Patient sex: F
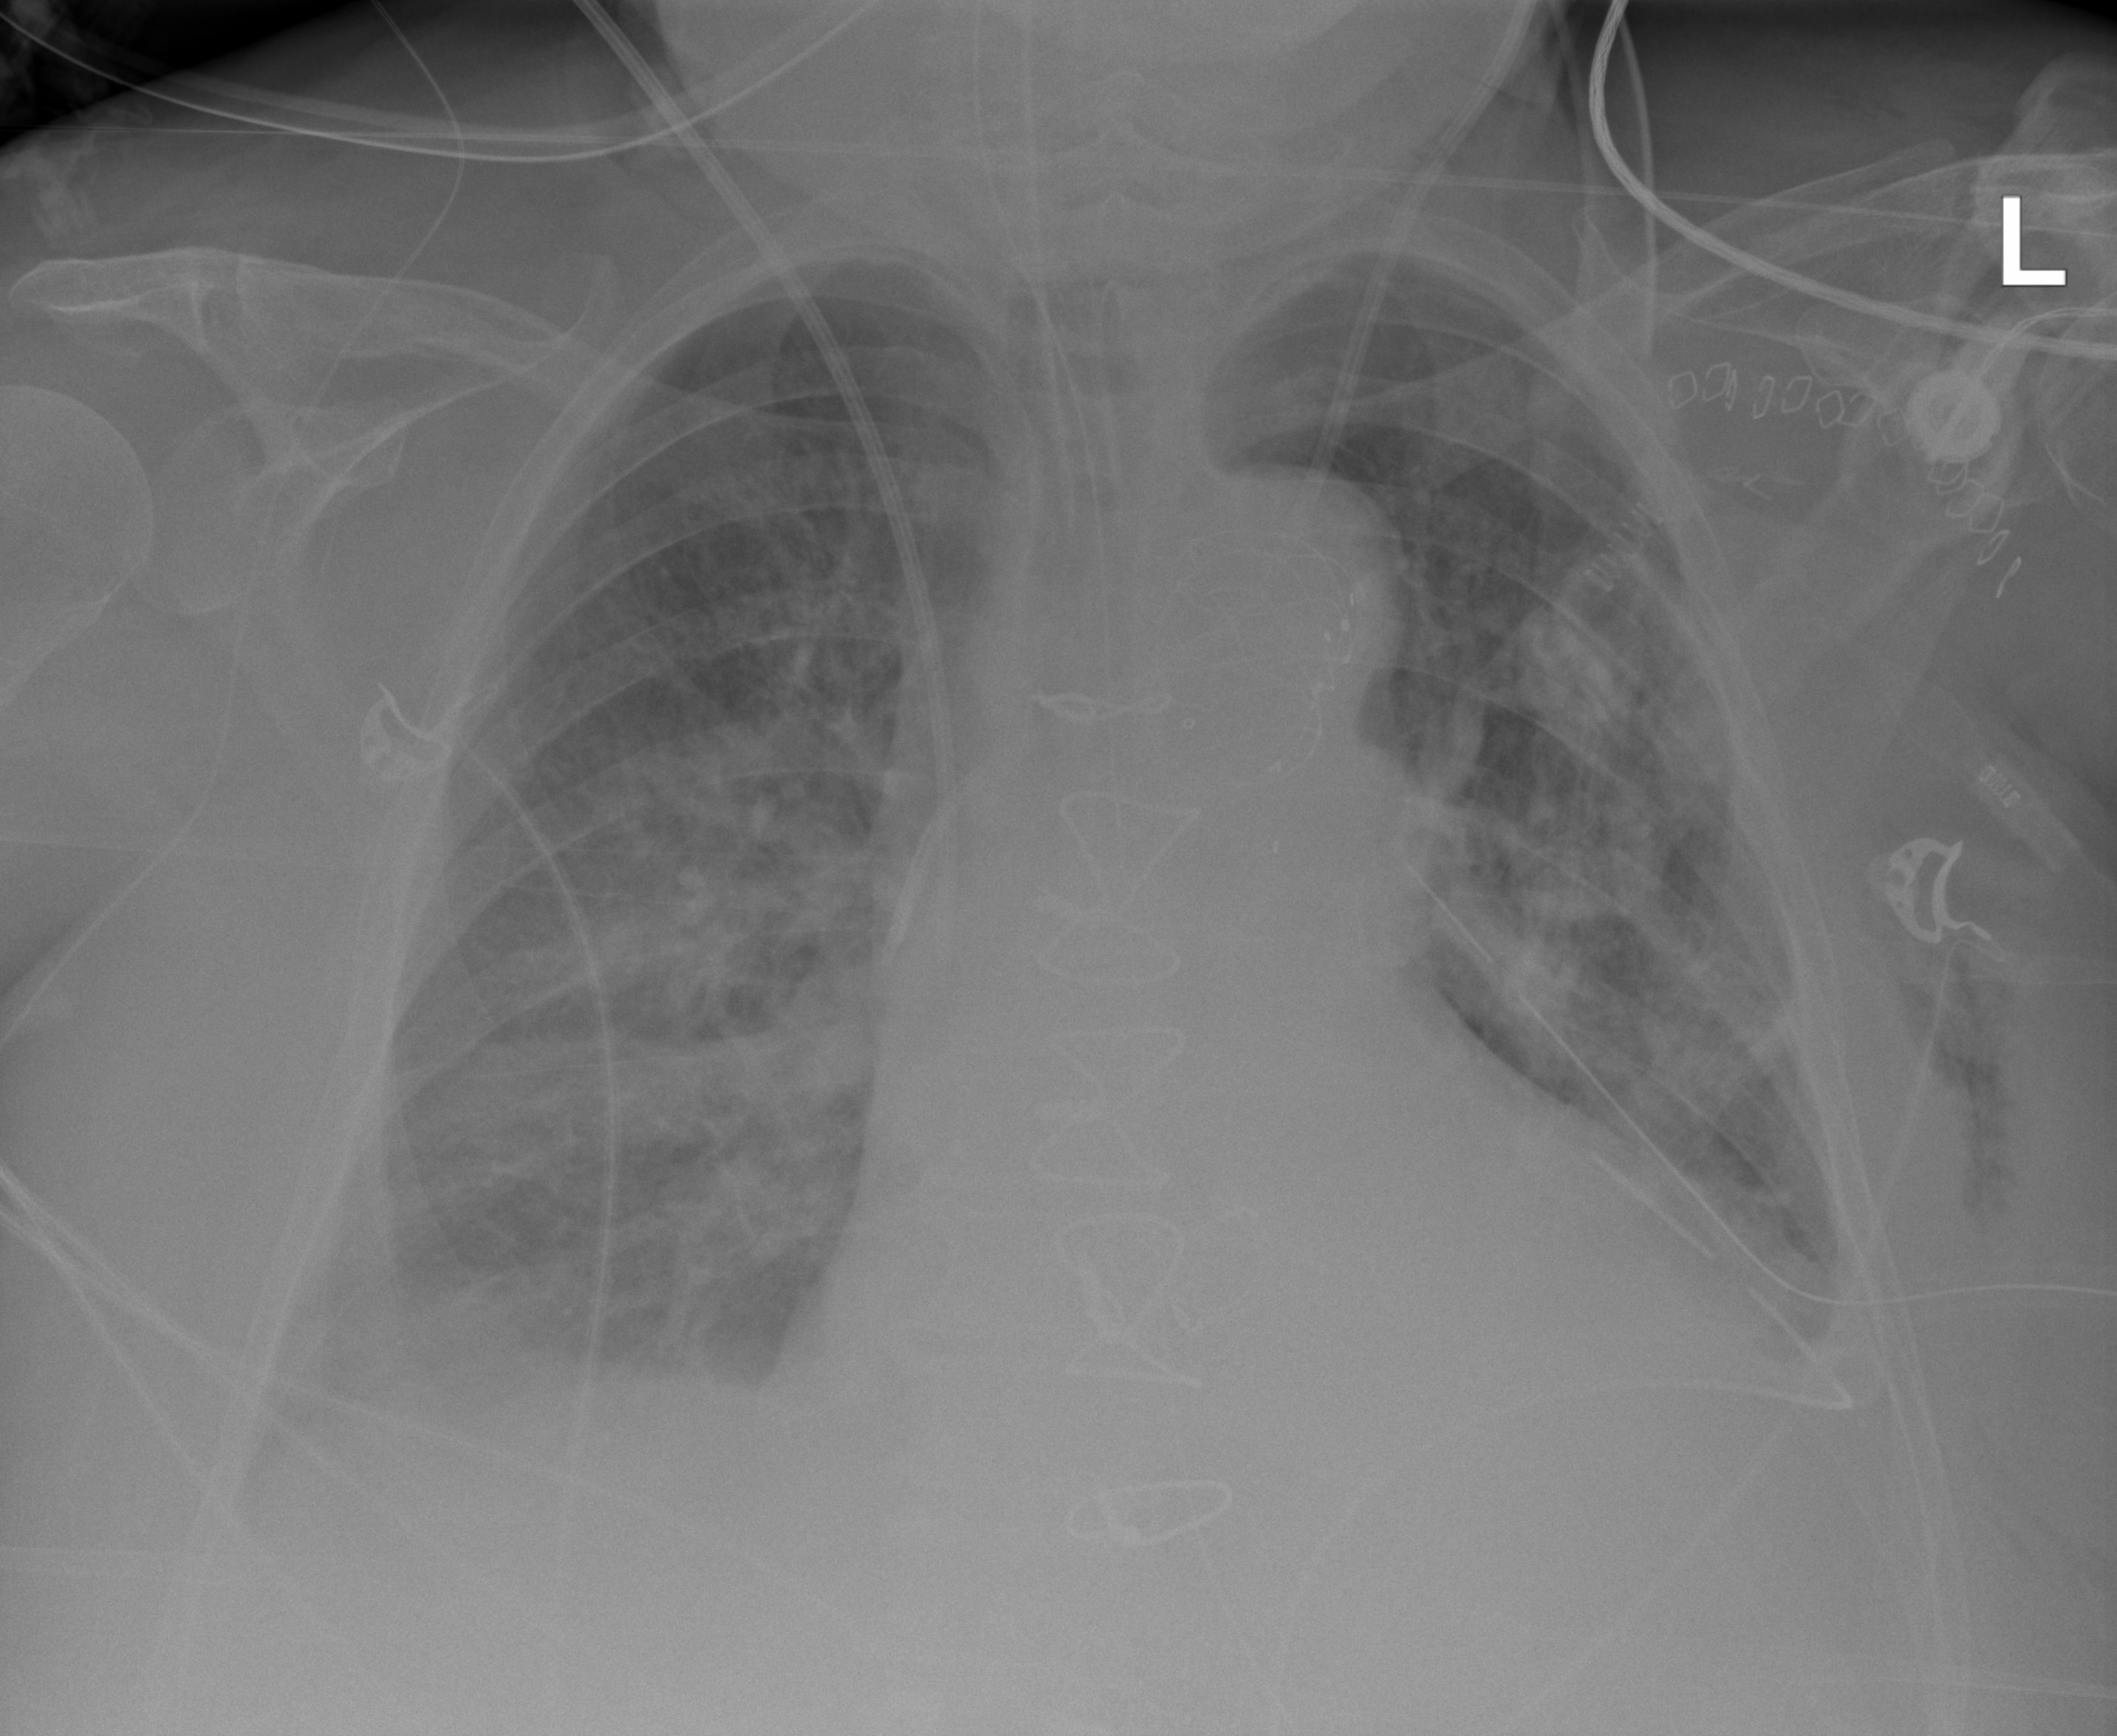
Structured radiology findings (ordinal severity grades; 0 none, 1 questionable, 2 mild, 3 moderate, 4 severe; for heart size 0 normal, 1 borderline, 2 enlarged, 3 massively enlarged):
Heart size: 2
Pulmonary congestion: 3
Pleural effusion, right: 2
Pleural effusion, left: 2
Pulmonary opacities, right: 2
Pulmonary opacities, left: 2
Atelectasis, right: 3
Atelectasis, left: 2